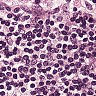
Metastatic tissue present: no